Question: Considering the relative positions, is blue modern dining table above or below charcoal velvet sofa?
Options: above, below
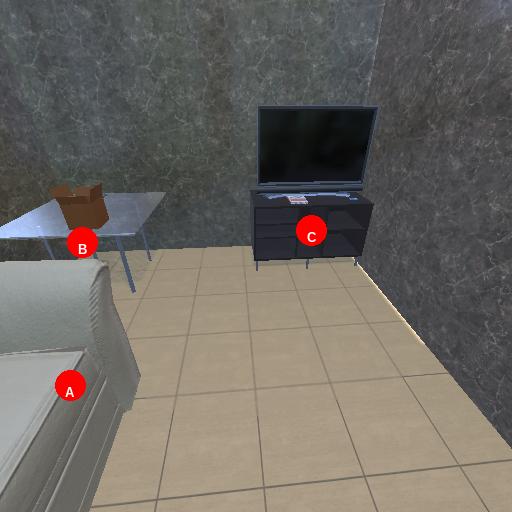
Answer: above